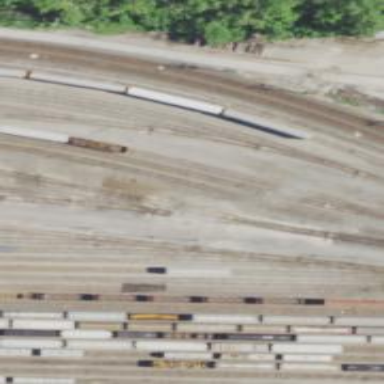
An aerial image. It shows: Railway yard in service.